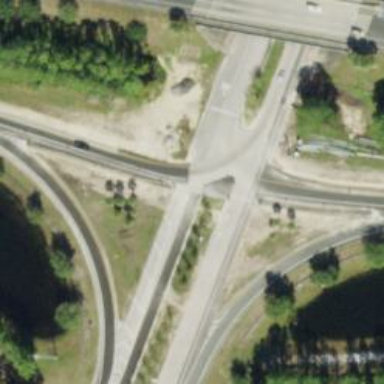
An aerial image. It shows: Diamond junction on motorway link.